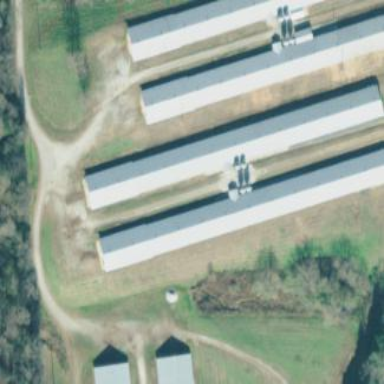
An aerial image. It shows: Poultry house.